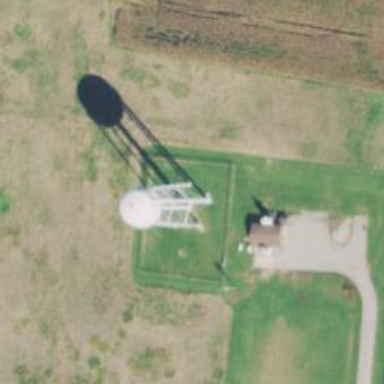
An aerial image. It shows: Water tower that is man-made.